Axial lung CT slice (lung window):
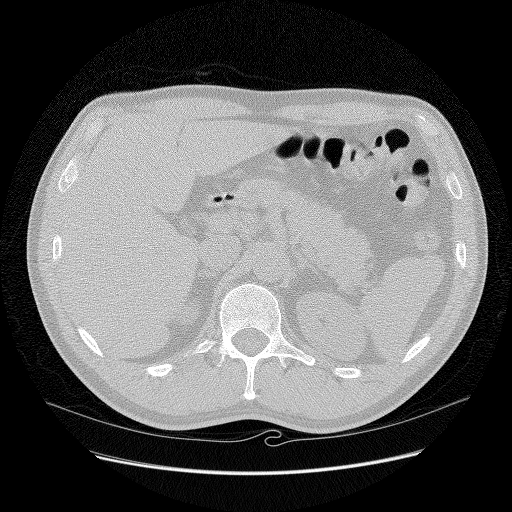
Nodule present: no